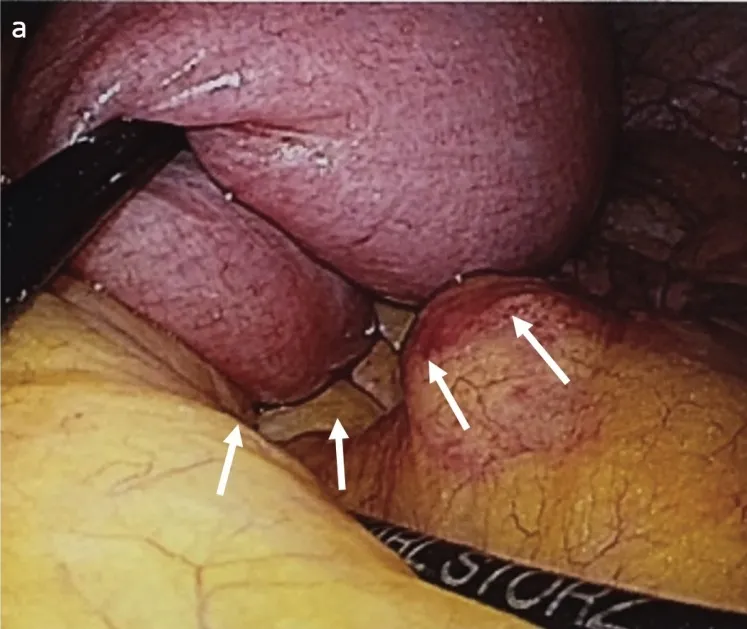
Intraoperative photographs and the schema of then internal herrnia. A: The incarceration of the small intestine through the mesocolon (white arrows).
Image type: medical_photograph (other_medical_photograph)